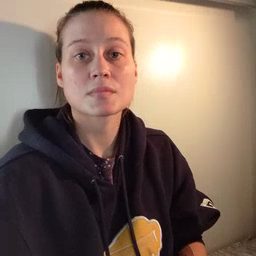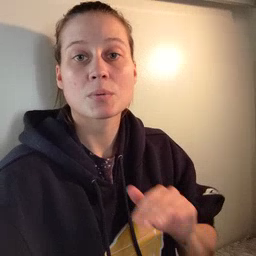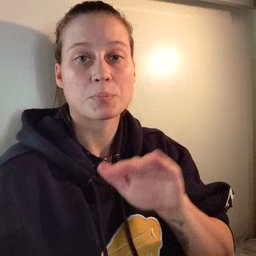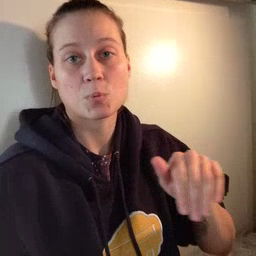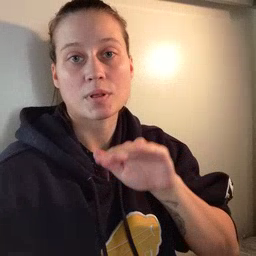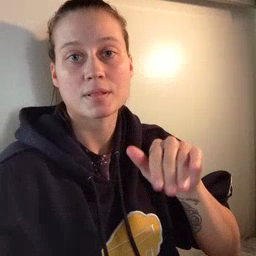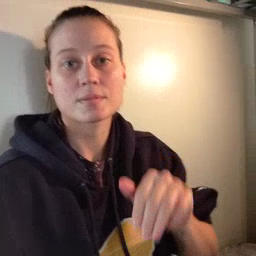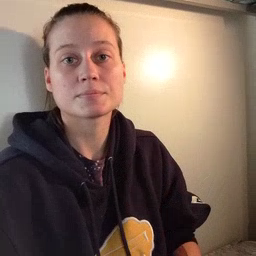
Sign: pool